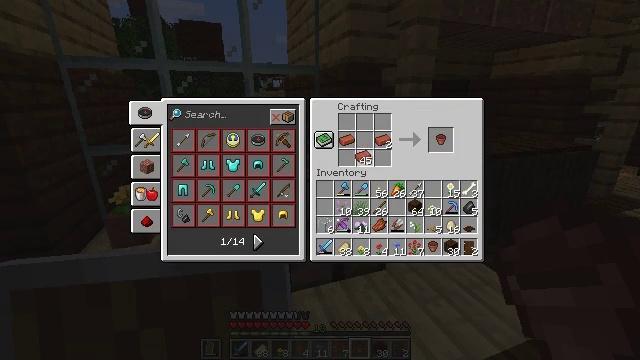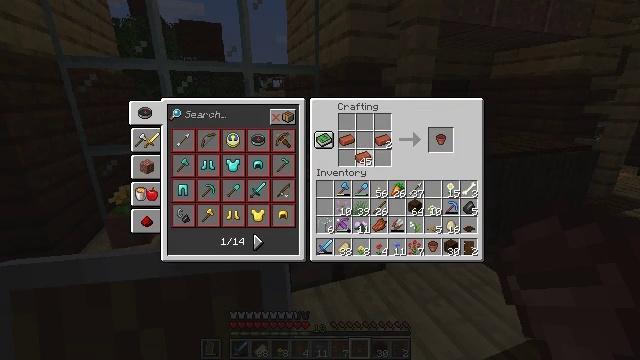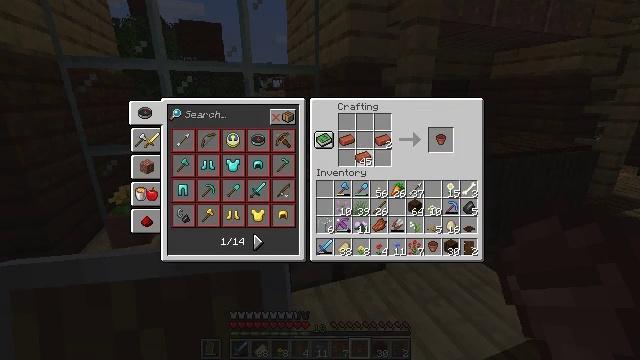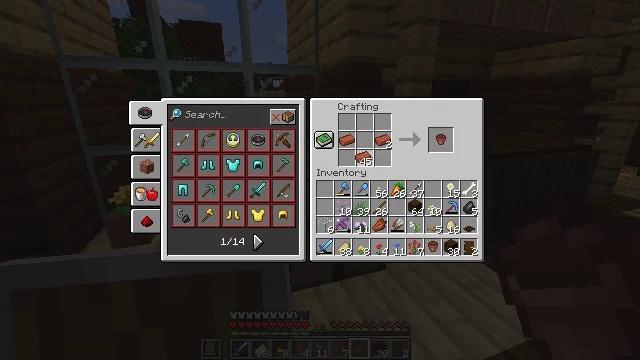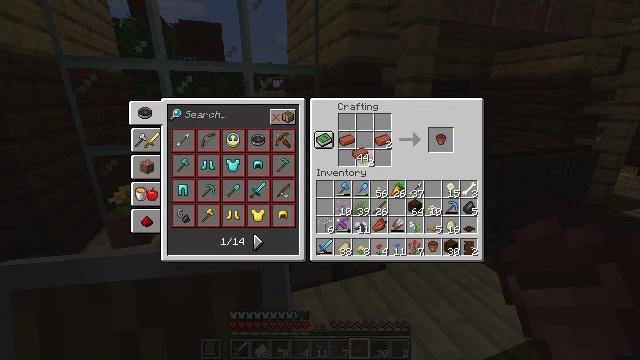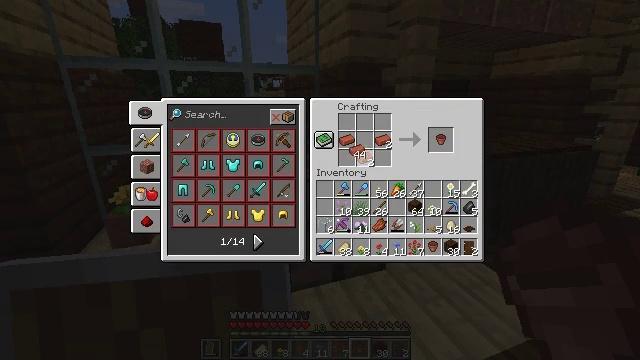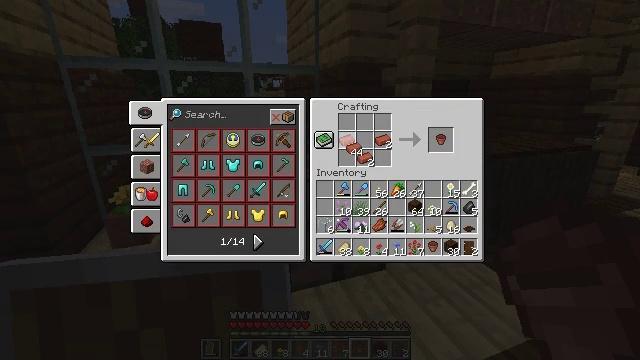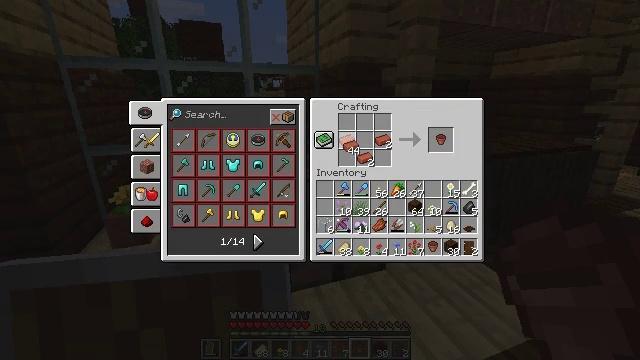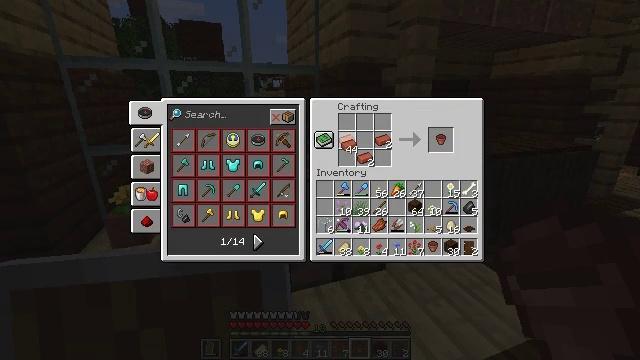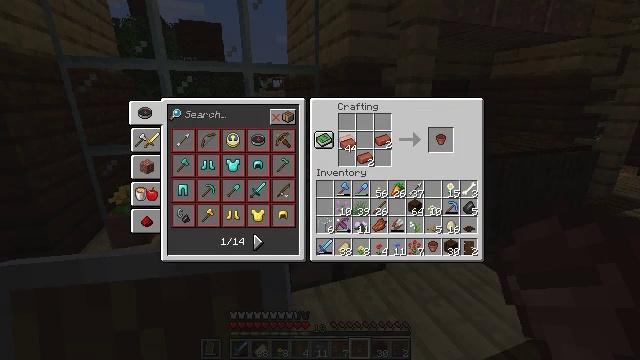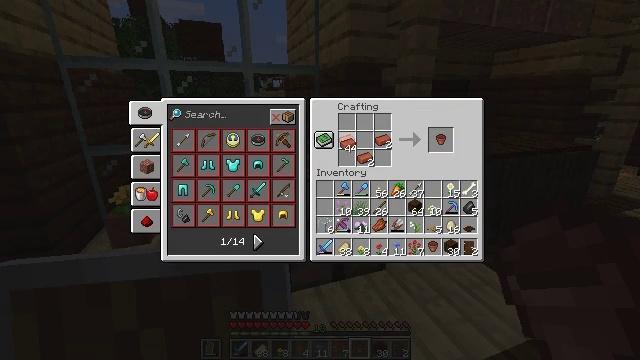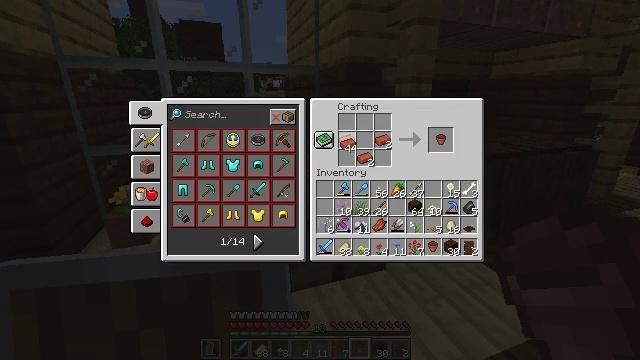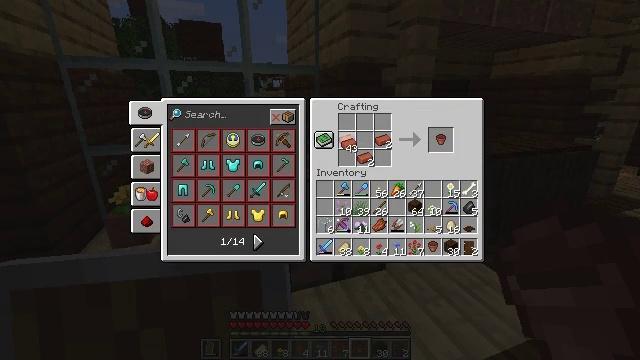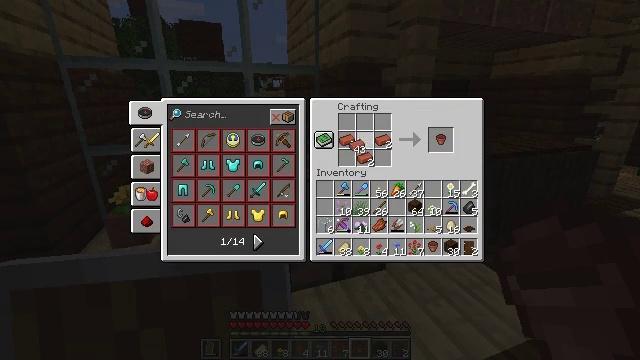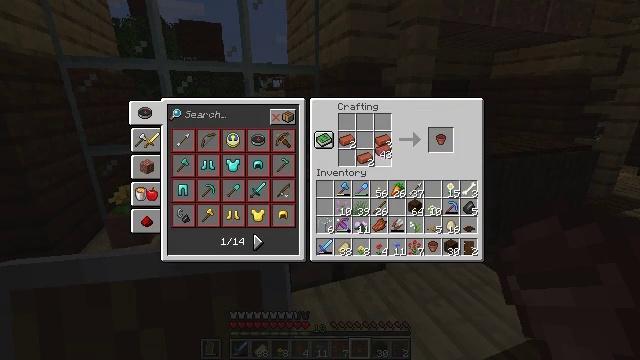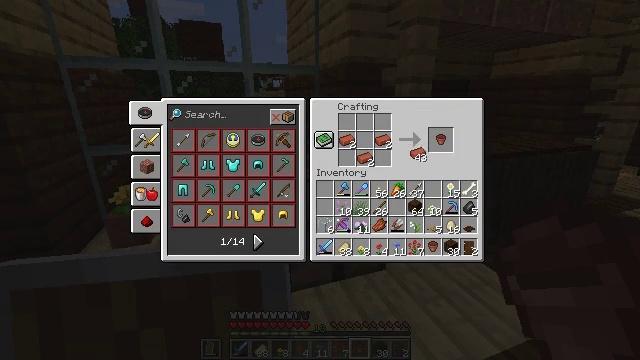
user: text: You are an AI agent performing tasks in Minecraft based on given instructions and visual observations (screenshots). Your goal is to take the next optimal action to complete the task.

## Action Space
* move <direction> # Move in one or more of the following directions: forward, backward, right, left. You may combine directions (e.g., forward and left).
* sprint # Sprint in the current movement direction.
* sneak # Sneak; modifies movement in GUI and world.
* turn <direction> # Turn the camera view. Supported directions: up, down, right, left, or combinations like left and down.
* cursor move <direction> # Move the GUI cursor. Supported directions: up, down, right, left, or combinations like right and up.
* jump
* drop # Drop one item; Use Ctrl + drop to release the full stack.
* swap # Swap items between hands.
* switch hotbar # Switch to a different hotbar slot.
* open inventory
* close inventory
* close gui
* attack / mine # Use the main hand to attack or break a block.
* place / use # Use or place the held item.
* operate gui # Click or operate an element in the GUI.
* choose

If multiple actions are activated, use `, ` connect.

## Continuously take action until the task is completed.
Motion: motion action
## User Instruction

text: Use 3 bricks to craft a flower pot.
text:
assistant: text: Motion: choose
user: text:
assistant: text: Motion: choose
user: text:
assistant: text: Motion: choose
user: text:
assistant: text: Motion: no_op
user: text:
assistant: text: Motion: no_op
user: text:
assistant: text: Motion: no_op
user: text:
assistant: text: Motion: no_op
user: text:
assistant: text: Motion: no_op
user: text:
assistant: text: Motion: no_op
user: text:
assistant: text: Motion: choose
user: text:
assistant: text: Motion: choose
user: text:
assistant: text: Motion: no_op
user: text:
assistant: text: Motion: cursor move right
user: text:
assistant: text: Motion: cursor move right
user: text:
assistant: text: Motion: cursor move right
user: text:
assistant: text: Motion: no_op
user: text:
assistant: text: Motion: sneak
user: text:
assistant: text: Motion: sneak
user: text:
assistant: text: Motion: sneak, cursor move right
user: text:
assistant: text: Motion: sneak
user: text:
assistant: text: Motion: sneak
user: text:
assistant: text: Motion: sneak
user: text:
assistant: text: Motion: sneak, operate gui
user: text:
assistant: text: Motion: sneak, operate gui
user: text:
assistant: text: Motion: sneak
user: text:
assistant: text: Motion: sneak
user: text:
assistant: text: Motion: sneak, cursor move left and down
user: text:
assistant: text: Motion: cursor move left and down
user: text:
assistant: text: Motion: cursor move left and down
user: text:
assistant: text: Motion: no_op